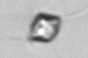
Label: Chaetoceros